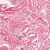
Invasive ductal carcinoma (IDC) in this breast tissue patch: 0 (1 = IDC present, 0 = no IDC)